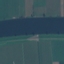
Land use / land cover: River